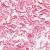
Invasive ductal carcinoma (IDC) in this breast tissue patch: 0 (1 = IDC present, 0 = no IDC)